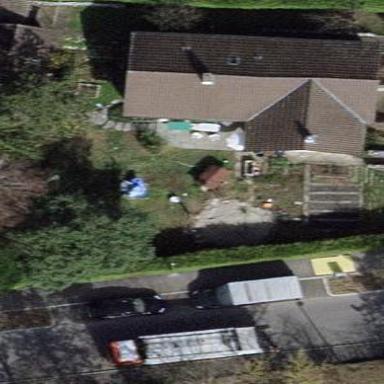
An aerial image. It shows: Garden surrounded by fence.